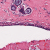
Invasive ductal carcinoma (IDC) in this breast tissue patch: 0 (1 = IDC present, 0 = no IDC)